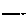
Label: line